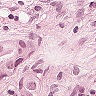
Metastatic tissue present: yes